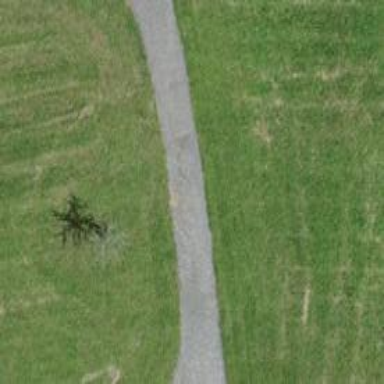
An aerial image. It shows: Gravel track road.